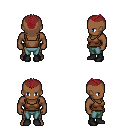
a pixel art fantasy rpg character, male body template, human, dark skin, brown pirate shirt, teal pants, brunette short mohawk hairstyle, black shoes, four views (front, back, left, right), 2x2 character sprite sheet, small pixel art, hard edges, no anti-aliasing